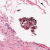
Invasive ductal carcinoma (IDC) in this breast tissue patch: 0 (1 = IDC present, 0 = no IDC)